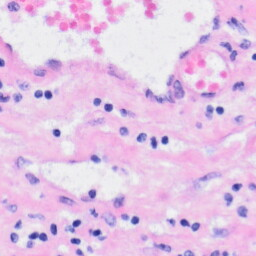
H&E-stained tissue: Liver